Question: I'm using a Google maps iframe to display the location of my customer on his webpage. Works fine, but when viewed on Ipad the Google server apparently sends a different version of the maps. It looks like this:

Now, that wouldn't be a problem, but the two buttons on the bottom (i marked them in red), which I'm assuming are supposed to allow routing or something, don't do anything when being clicked?!
Has anyone an idea what my problem here might be? And how I either get those buttons to work (preferred solution) or else get them to disappear?
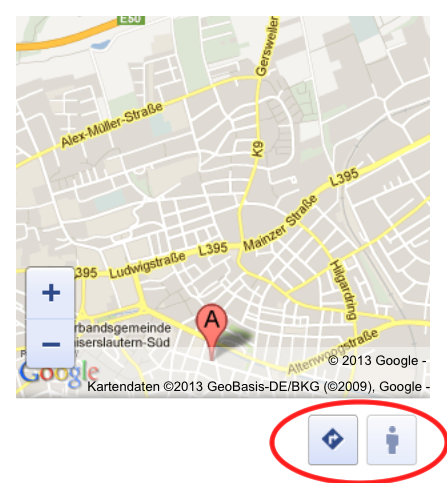
Answer: You can get rid of them by reducing size (height) of your iFrame and adding 'overflow:hidden' style.
They don't work for me either. I seen this bug. But it's not the first time Google screws something on mobile devices (Google News for example somehow thinks my PC is a Tablet), so I wouldn't worry about that too much. Eventually hopefully they'll figure it out.